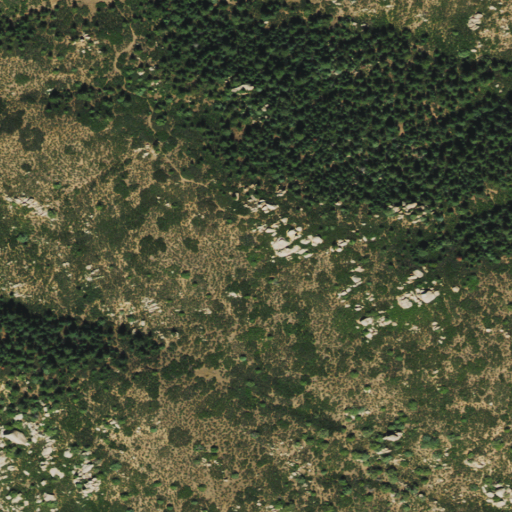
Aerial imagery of mountain in Colorado named Gott Mountain containing shrub, evergreen forest, deciduous forest, and open development